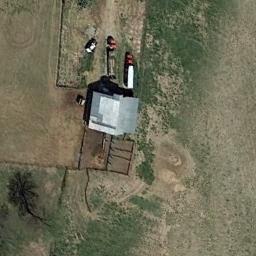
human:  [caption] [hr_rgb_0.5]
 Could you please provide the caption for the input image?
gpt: There are several houses of different sizes in sparse residential areas surrounded by open spaces .

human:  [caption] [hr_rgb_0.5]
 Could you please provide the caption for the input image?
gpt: The sparse residential is on the bare land next to the grass .

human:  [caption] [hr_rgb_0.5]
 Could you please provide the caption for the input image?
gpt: The room is surrounded by trees .

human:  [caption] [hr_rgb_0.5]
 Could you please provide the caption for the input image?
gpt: There is a  building in a sparse residential .

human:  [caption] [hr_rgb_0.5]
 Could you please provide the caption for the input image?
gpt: A sparse residential area with a white building on the green meadow .